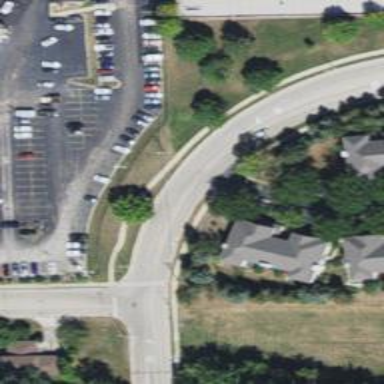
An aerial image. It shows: Residential road with separate asphalt sidewalk.